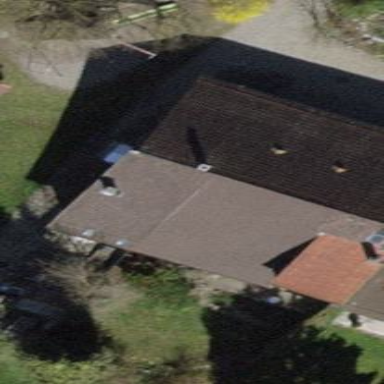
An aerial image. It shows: Building with gabled roof oriented across its structure.